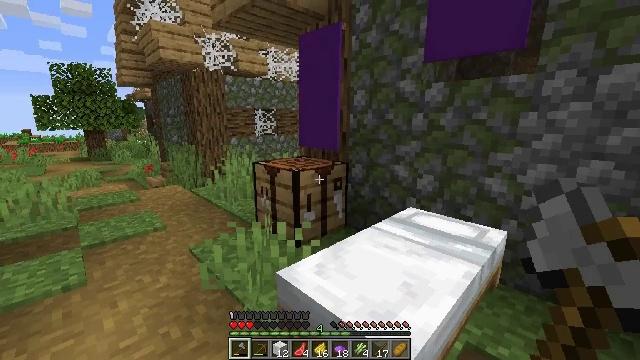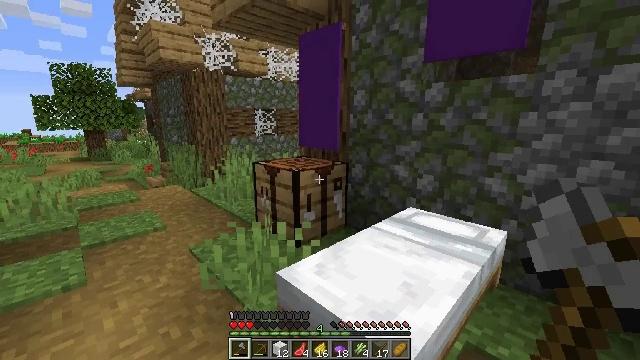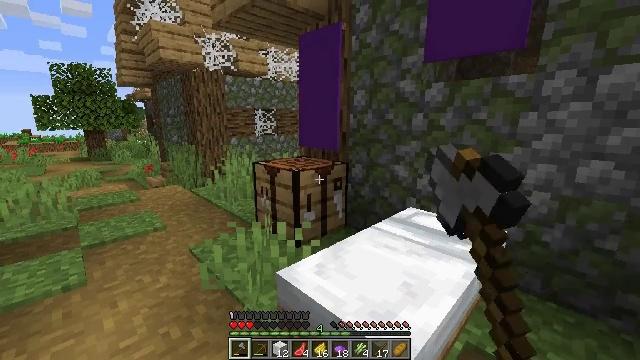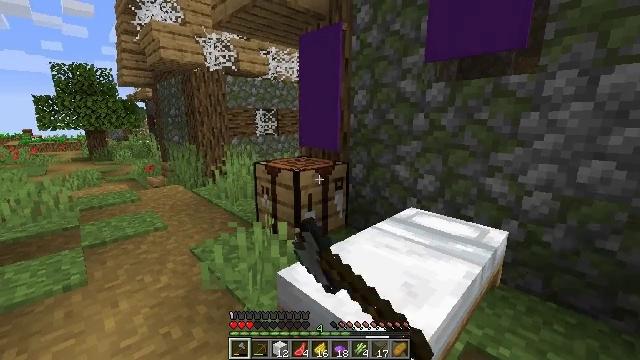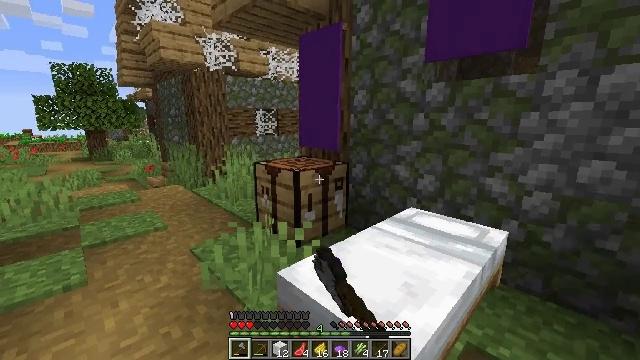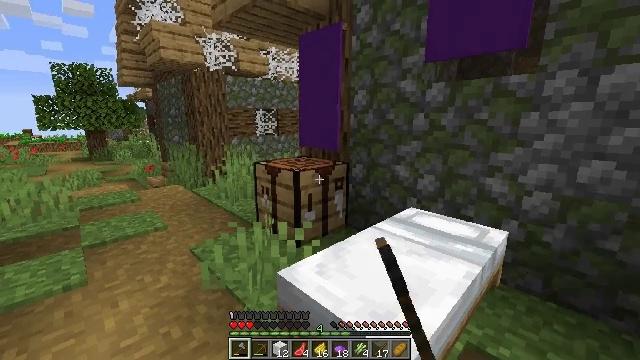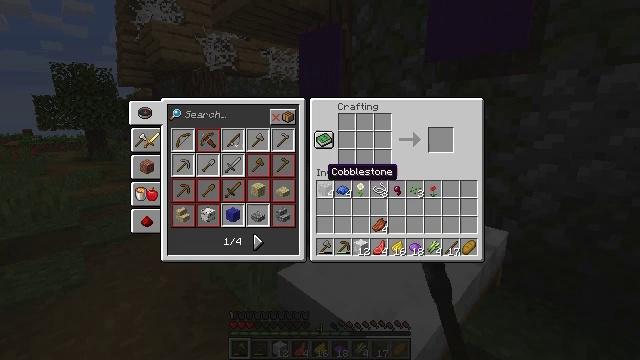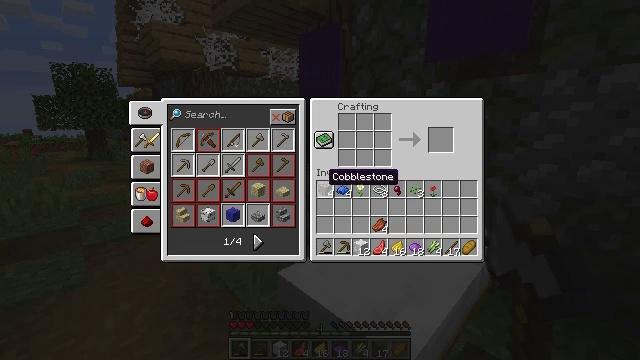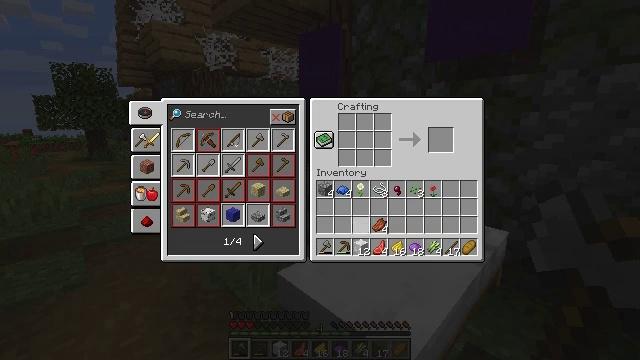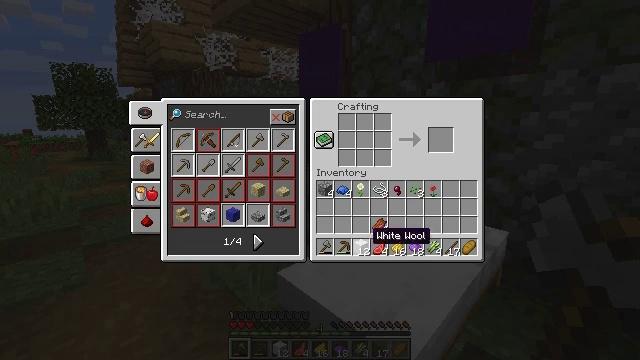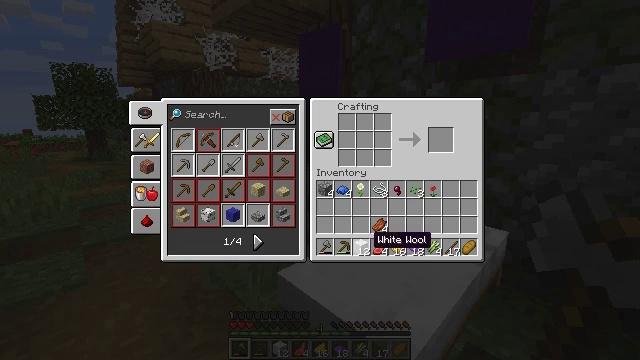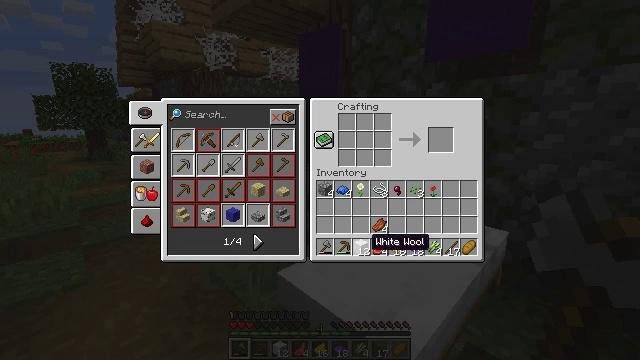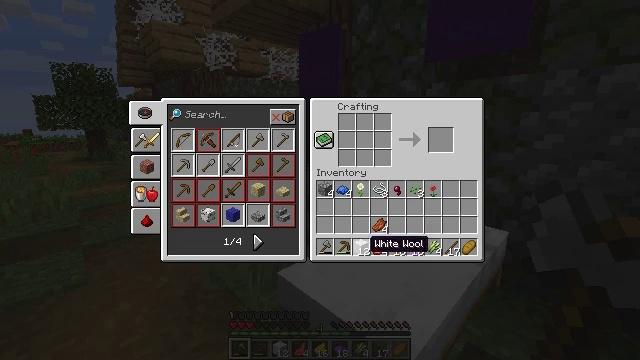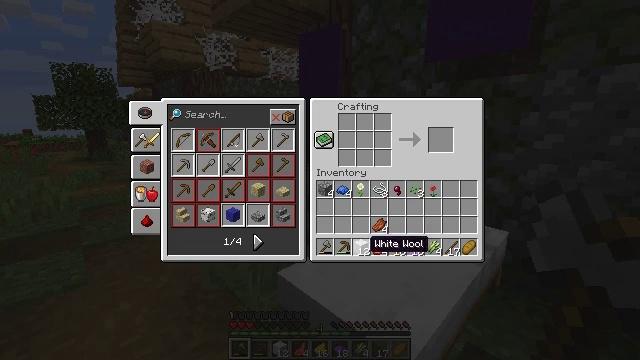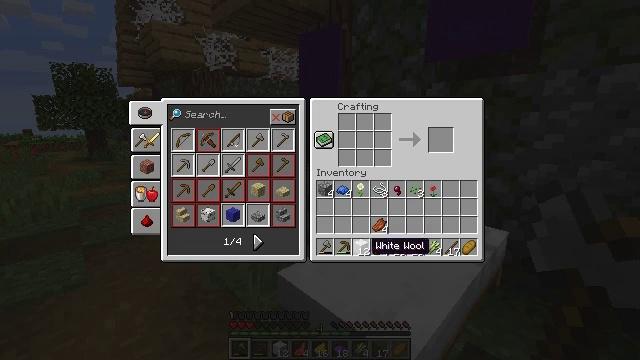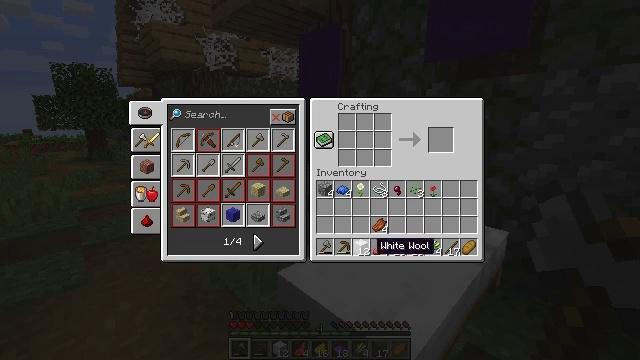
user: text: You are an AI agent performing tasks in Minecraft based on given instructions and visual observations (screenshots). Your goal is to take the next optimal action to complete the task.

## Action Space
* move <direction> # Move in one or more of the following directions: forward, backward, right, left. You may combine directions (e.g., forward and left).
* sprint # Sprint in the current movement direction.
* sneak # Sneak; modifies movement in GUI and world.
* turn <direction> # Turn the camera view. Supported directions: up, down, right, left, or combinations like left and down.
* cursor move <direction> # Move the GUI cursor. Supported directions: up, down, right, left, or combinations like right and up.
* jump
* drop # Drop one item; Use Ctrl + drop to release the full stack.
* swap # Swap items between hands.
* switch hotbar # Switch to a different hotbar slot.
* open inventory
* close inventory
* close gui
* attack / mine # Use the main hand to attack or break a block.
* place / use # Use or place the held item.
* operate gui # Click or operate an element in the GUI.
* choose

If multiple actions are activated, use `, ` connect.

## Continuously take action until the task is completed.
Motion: motion action
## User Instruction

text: Open the crafting table to make purple wool.
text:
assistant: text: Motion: use / place
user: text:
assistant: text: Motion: use / place
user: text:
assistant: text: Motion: no_op
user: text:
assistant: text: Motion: no_op
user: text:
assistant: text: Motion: no_op
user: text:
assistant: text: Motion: open gui
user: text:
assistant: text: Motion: no_op
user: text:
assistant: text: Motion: sneak, cursor move right and down
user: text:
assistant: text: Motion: sneak, cursor move right and down
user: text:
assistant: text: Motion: sneak
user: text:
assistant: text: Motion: sneak
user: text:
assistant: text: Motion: sneak
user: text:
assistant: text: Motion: sneak
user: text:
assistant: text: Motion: sneak
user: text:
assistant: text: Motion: sneak
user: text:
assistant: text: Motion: sneak, cursor move right
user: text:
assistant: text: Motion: sneak
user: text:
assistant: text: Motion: sneak, cursor move left
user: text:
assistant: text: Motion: sneak
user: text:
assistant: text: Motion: sneak
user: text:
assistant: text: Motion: sneak
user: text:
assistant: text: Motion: sneak, operate gui
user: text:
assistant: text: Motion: sneak, operate gui
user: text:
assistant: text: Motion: sneak, cursor move right
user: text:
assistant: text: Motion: sneak, cursor move right and down
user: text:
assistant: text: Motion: sneak
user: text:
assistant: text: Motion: sneak
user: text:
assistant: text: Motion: sneak
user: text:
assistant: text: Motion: sneak
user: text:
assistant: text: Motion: sneak, operate gui